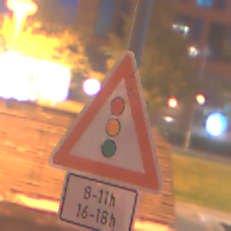
Verkehrszeichen: Lichtzeichenanlage
Zusatzzeichen unten: ZeitangabenOhneBeschraenkungAufWochentage2
Umgebung: Outdoor, Urban
Tageszeit: Night
Wetter: PartlyCloudy
Licht: Artificial
Jahreszeit: NotSpecified
Kontrast: HighContrast